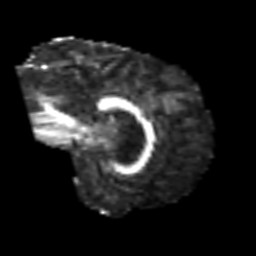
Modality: FA
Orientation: sagittal
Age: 71
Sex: male
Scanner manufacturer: siemens
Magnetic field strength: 3 T
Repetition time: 6.1 s
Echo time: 0.101 s